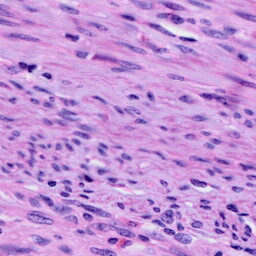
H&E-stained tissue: Cervix